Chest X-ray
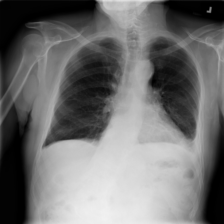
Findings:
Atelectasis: positive
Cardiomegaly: negative
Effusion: negative
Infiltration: negative
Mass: negative
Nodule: negative
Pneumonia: negative
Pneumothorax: negative
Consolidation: negative
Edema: negative
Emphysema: negative
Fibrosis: negative
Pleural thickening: negative
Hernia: negative